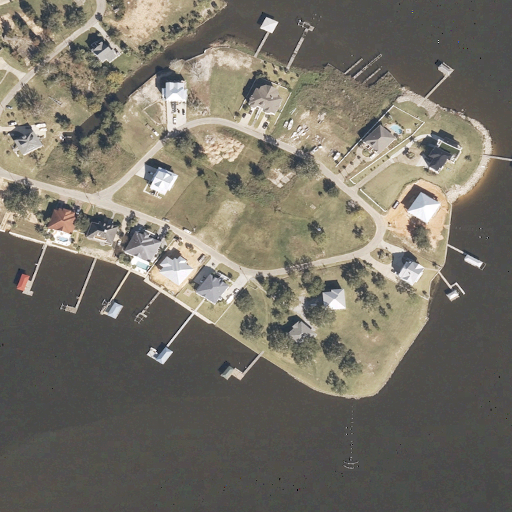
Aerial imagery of cape in Mississippi named Langley Point containing open water, low intensity development, medium intensity development, open development, herbaceous wetlands, high intensity development, and barren land